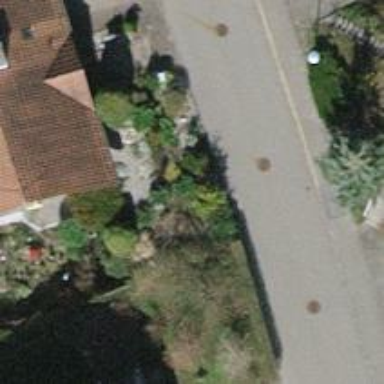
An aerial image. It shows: Hedge acting as barrier.